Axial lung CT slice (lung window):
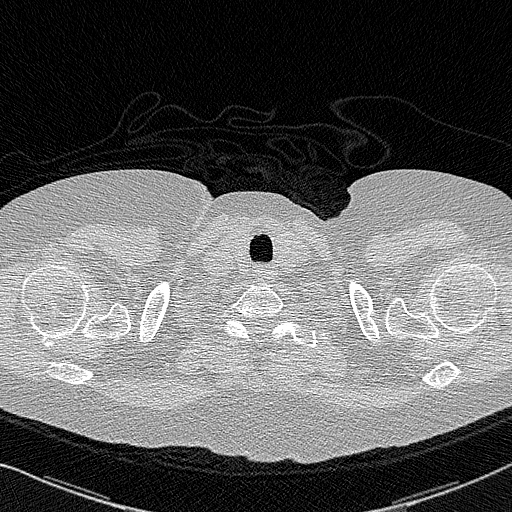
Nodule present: no